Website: home-depot
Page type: customer-info-address
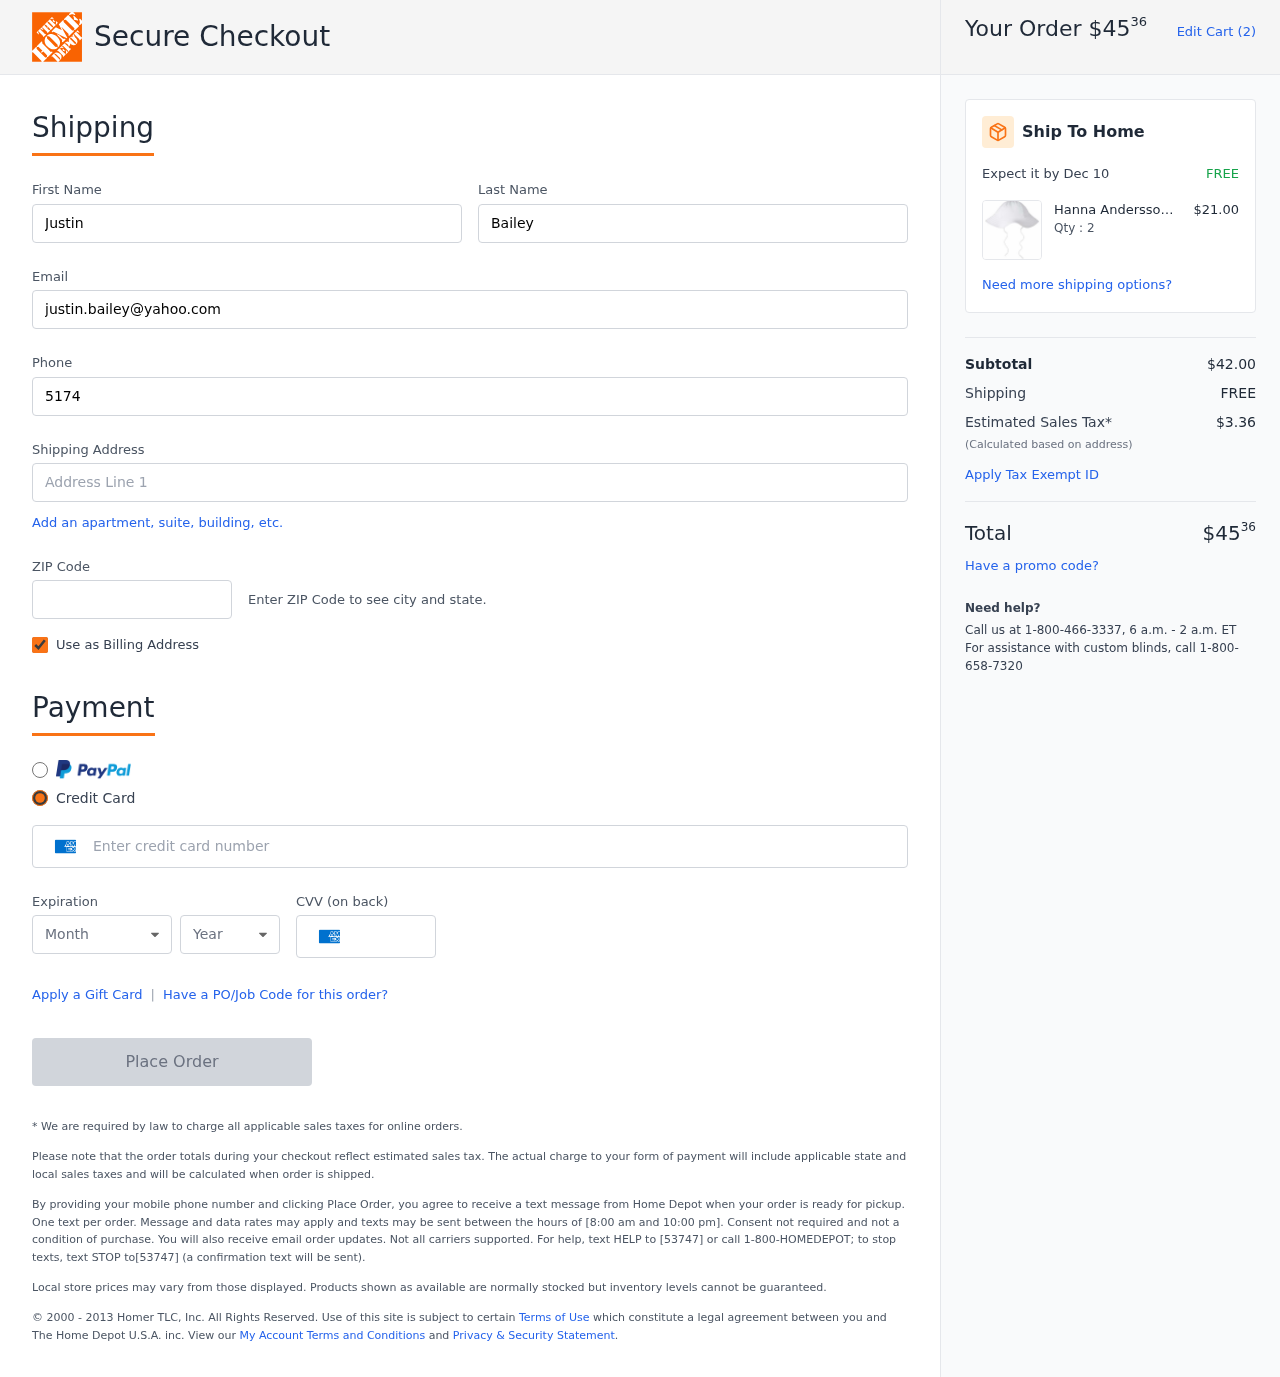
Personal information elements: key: PII_CARD_CVV
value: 2923
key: PII_CARD_EXPIRY_MONTH
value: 04
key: PII_CARD_EXPIRY_YEAR
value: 29
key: PII_CARD_NUMBER
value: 3488 1462 6923 572
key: PII_EMAIL
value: justin.bailey@yahoo.com
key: PII_FIRSTNAME
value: Justin
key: PII_LASTNAME
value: Bailey
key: PII_PHONE
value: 5174458589
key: PII_POSTCODE
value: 67127
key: PII_STREET
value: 74583 Charles Land Apt. 532
Product elements: key: PRODUCT1_BRAND
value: Hanna Andersson
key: PRODUCT1_NAME
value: Moon and Back by Hanna Andersson Infant and Toddler Sun Hat White 1-3 Years
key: PRODUCT1_NAME
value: Moon and Back by Han...
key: PRODUCT1_PRICE
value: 21
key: PRODUCT1_QUANTITY
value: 2
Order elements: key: ORDER_TOTAL
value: $4536
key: ORDER_NUM_ITEMS
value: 2
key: ORDER_DELIVERY_DATE
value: Dec 10
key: ORDER_SUBTOTAL
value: $42.00
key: ORDER_SHIPPING_COST
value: FREE
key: ORDER_TAX
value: $3.36